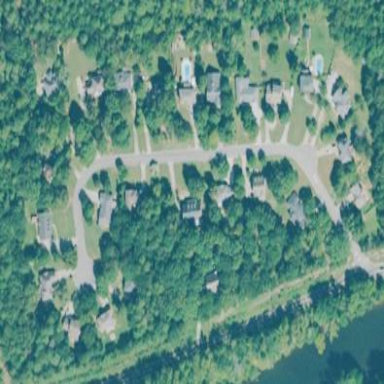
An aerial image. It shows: Single-family residential area.